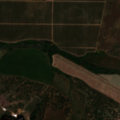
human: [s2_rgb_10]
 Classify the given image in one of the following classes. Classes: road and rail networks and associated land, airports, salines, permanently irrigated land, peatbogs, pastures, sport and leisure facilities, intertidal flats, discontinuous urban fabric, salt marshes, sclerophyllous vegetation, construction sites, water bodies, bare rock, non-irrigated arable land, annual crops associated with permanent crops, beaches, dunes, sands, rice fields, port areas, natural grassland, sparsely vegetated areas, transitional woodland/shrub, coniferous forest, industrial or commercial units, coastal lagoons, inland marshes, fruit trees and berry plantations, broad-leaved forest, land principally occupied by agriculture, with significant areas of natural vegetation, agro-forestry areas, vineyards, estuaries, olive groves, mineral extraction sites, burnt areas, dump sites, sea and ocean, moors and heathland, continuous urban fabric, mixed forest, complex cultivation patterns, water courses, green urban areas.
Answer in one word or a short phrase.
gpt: continuous urban fabric